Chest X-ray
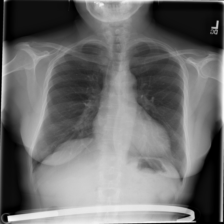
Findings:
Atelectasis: negative
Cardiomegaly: negative
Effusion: negative
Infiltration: negative
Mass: negative
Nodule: negative
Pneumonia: negative
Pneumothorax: negative
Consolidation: negative
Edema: negative
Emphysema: negative
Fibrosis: negative
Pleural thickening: negative
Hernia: negative